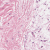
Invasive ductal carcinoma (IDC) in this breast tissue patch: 0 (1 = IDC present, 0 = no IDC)